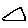
Label: triangle